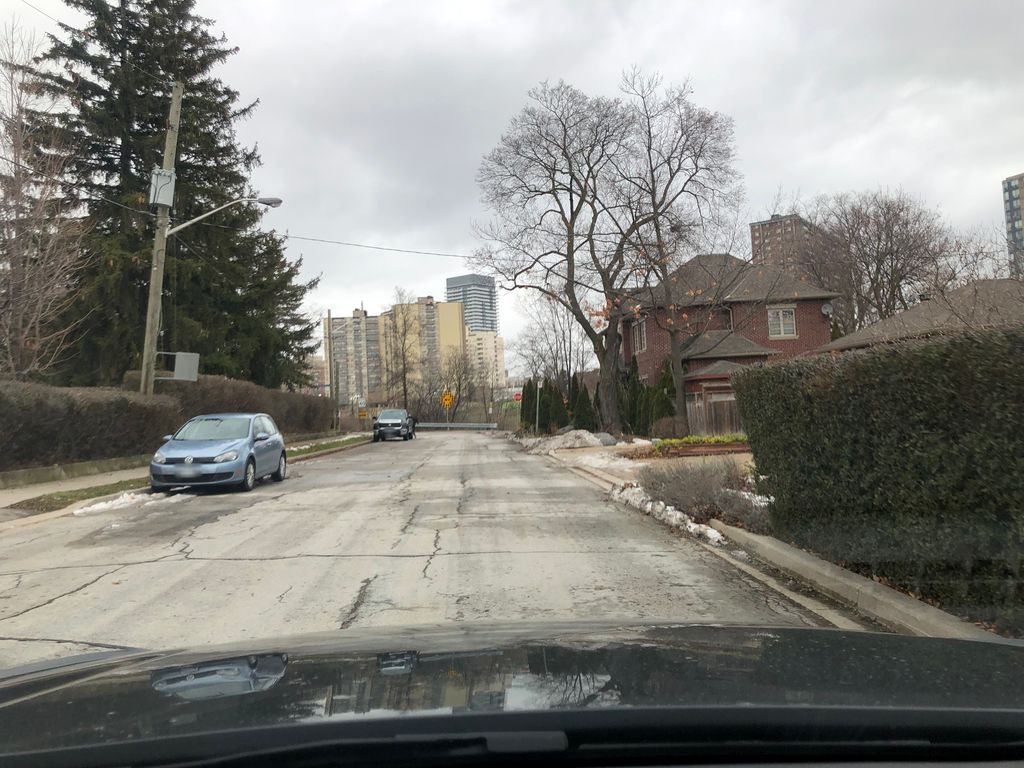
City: toronto